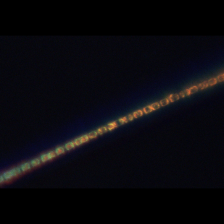
Taxon: Skeletonema
Group: Diatoms